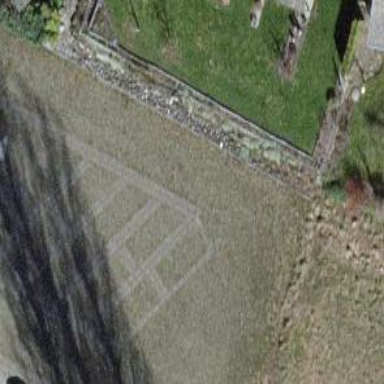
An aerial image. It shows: Parking aisle made of grass pavers.